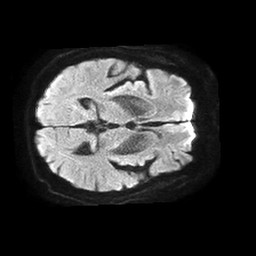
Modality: TRACE
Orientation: axial
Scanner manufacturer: philips
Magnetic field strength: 1.5 T
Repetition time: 4.6 s
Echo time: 0.08631 s